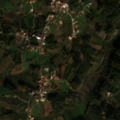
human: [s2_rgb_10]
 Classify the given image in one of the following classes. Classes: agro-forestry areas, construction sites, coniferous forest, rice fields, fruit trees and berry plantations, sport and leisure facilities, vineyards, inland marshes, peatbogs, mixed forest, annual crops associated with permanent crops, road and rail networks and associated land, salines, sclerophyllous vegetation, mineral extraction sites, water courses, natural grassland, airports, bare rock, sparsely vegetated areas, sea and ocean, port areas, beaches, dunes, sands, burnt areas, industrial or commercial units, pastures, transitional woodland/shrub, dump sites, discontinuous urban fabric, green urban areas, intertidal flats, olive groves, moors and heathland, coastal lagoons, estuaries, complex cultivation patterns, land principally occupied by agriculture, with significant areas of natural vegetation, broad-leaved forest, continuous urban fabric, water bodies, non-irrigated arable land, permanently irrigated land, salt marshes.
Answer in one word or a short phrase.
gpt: fruit trees and berry plantations, complex cultivation patterns, land principally occupied by agriculture, with significant areas of natural vegetation, mixed forest